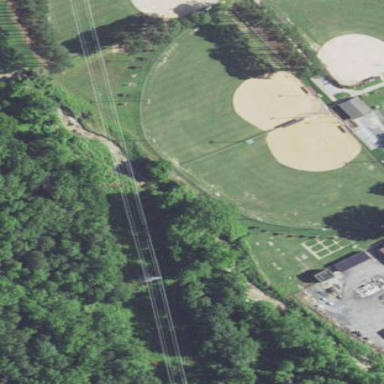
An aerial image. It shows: Baseball pitch for leisure land activities.